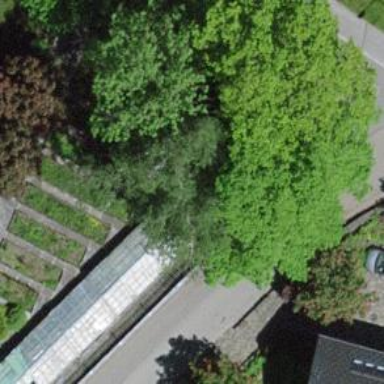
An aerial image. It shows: Greenhouse.